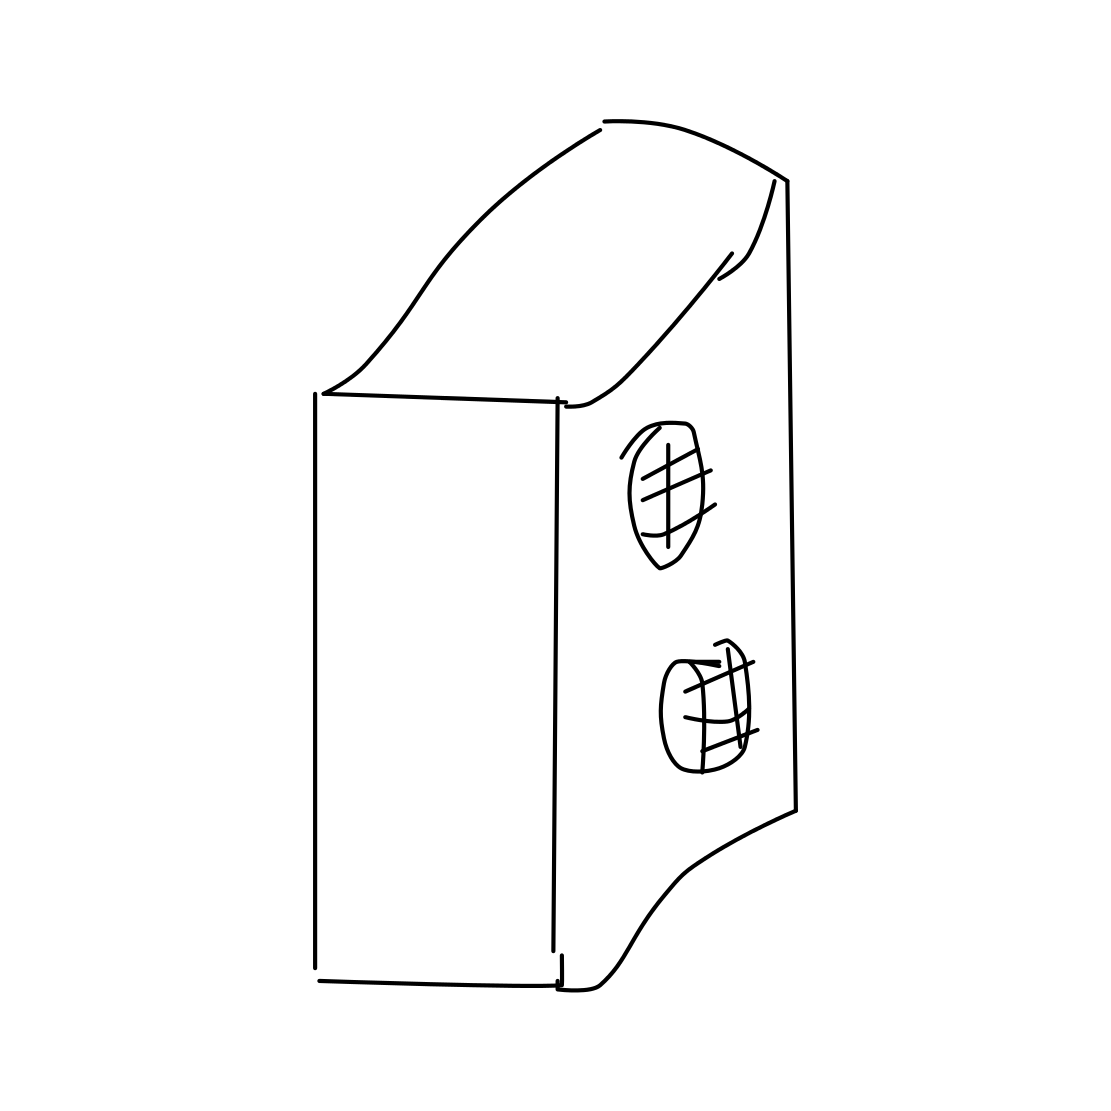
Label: loudspeaker